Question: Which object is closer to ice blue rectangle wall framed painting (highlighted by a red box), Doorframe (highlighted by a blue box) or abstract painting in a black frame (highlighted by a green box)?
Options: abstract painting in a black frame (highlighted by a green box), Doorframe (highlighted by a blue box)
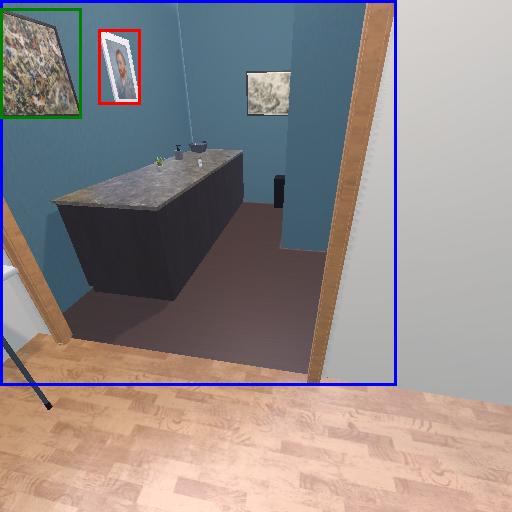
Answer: abstract painting in a black frame (highlighted by a green box)